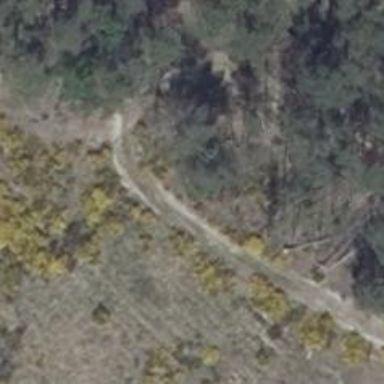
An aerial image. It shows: Sandy track road with grade4 tracktype.